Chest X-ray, AP view. Patient: 31 years old, sex M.
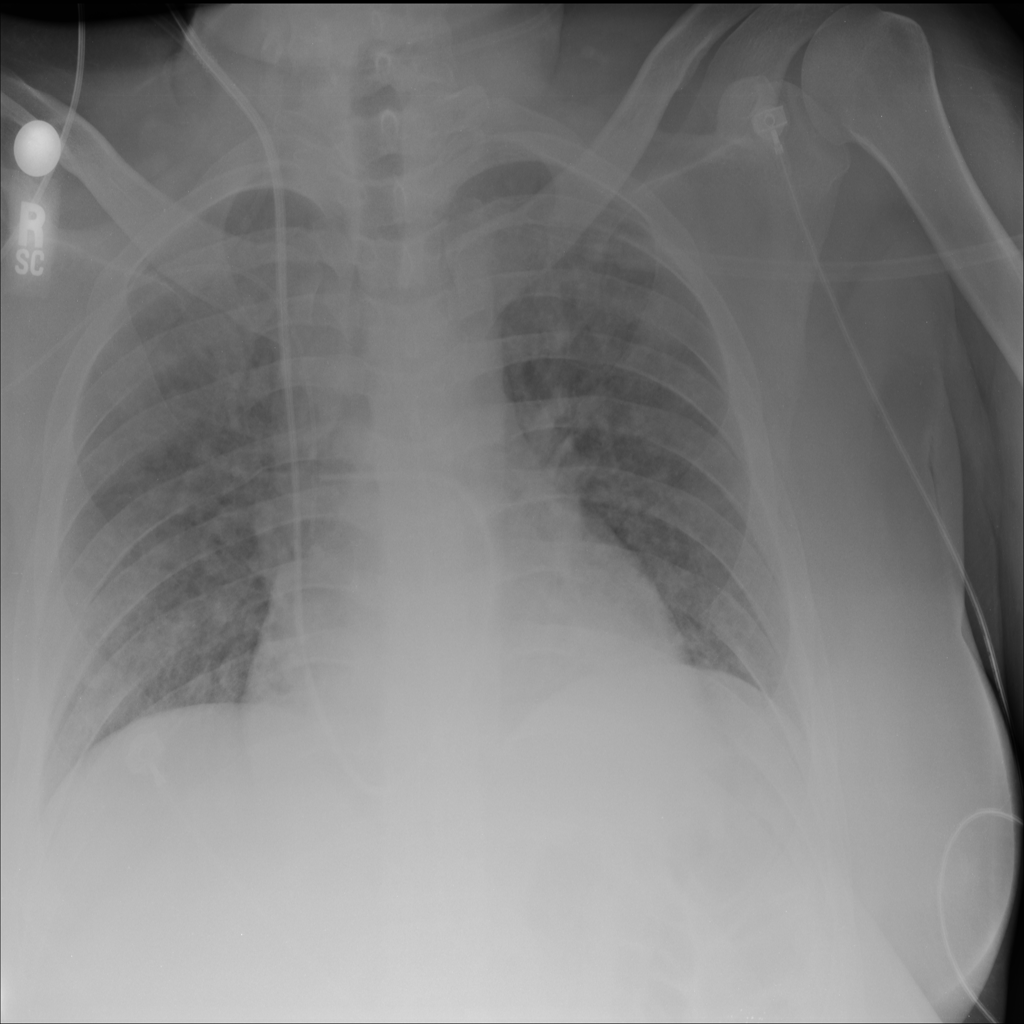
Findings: Infiltration